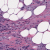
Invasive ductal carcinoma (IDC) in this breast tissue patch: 1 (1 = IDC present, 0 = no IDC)